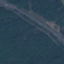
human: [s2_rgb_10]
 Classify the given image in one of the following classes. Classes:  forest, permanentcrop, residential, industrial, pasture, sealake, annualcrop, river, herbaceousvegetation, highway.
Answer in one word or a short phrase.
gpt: Highway